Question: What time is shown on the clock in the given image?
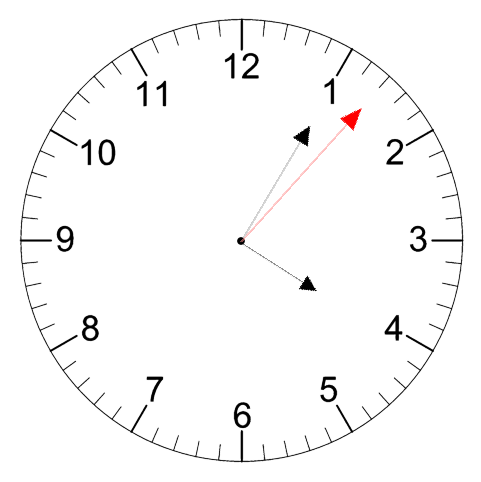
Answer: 04:05:07